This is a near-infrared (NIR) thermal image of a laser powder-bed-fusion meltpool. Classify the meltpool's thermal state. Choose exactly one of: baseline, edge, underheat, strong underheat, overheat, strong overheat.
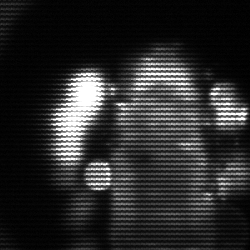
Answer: strong underheat